Aerial crown-view tile of a tropical tree (Barro Colorado Island, Panama), acquired 20250512:
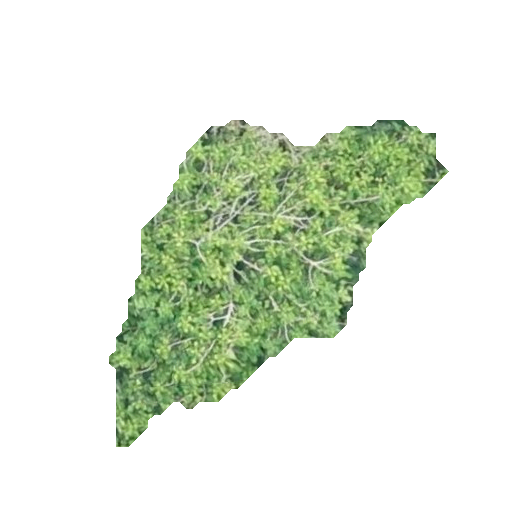
Species: Guarea guidonia
GBIF accepted scientific name: Guarea guidonia
Crown area: 85.88 m²